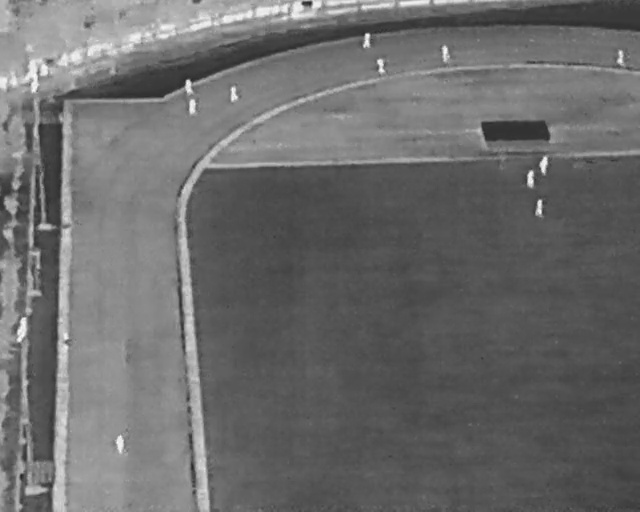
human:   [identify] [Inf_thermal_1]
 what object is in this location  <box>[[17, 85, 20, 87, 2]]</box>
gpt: <ref>1 medium person at the bottom left</ref>

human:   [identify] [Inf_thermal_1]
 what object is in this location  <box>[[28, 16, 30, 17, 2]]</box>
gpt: <ref>1 small person at the top left</ref>